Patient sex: M
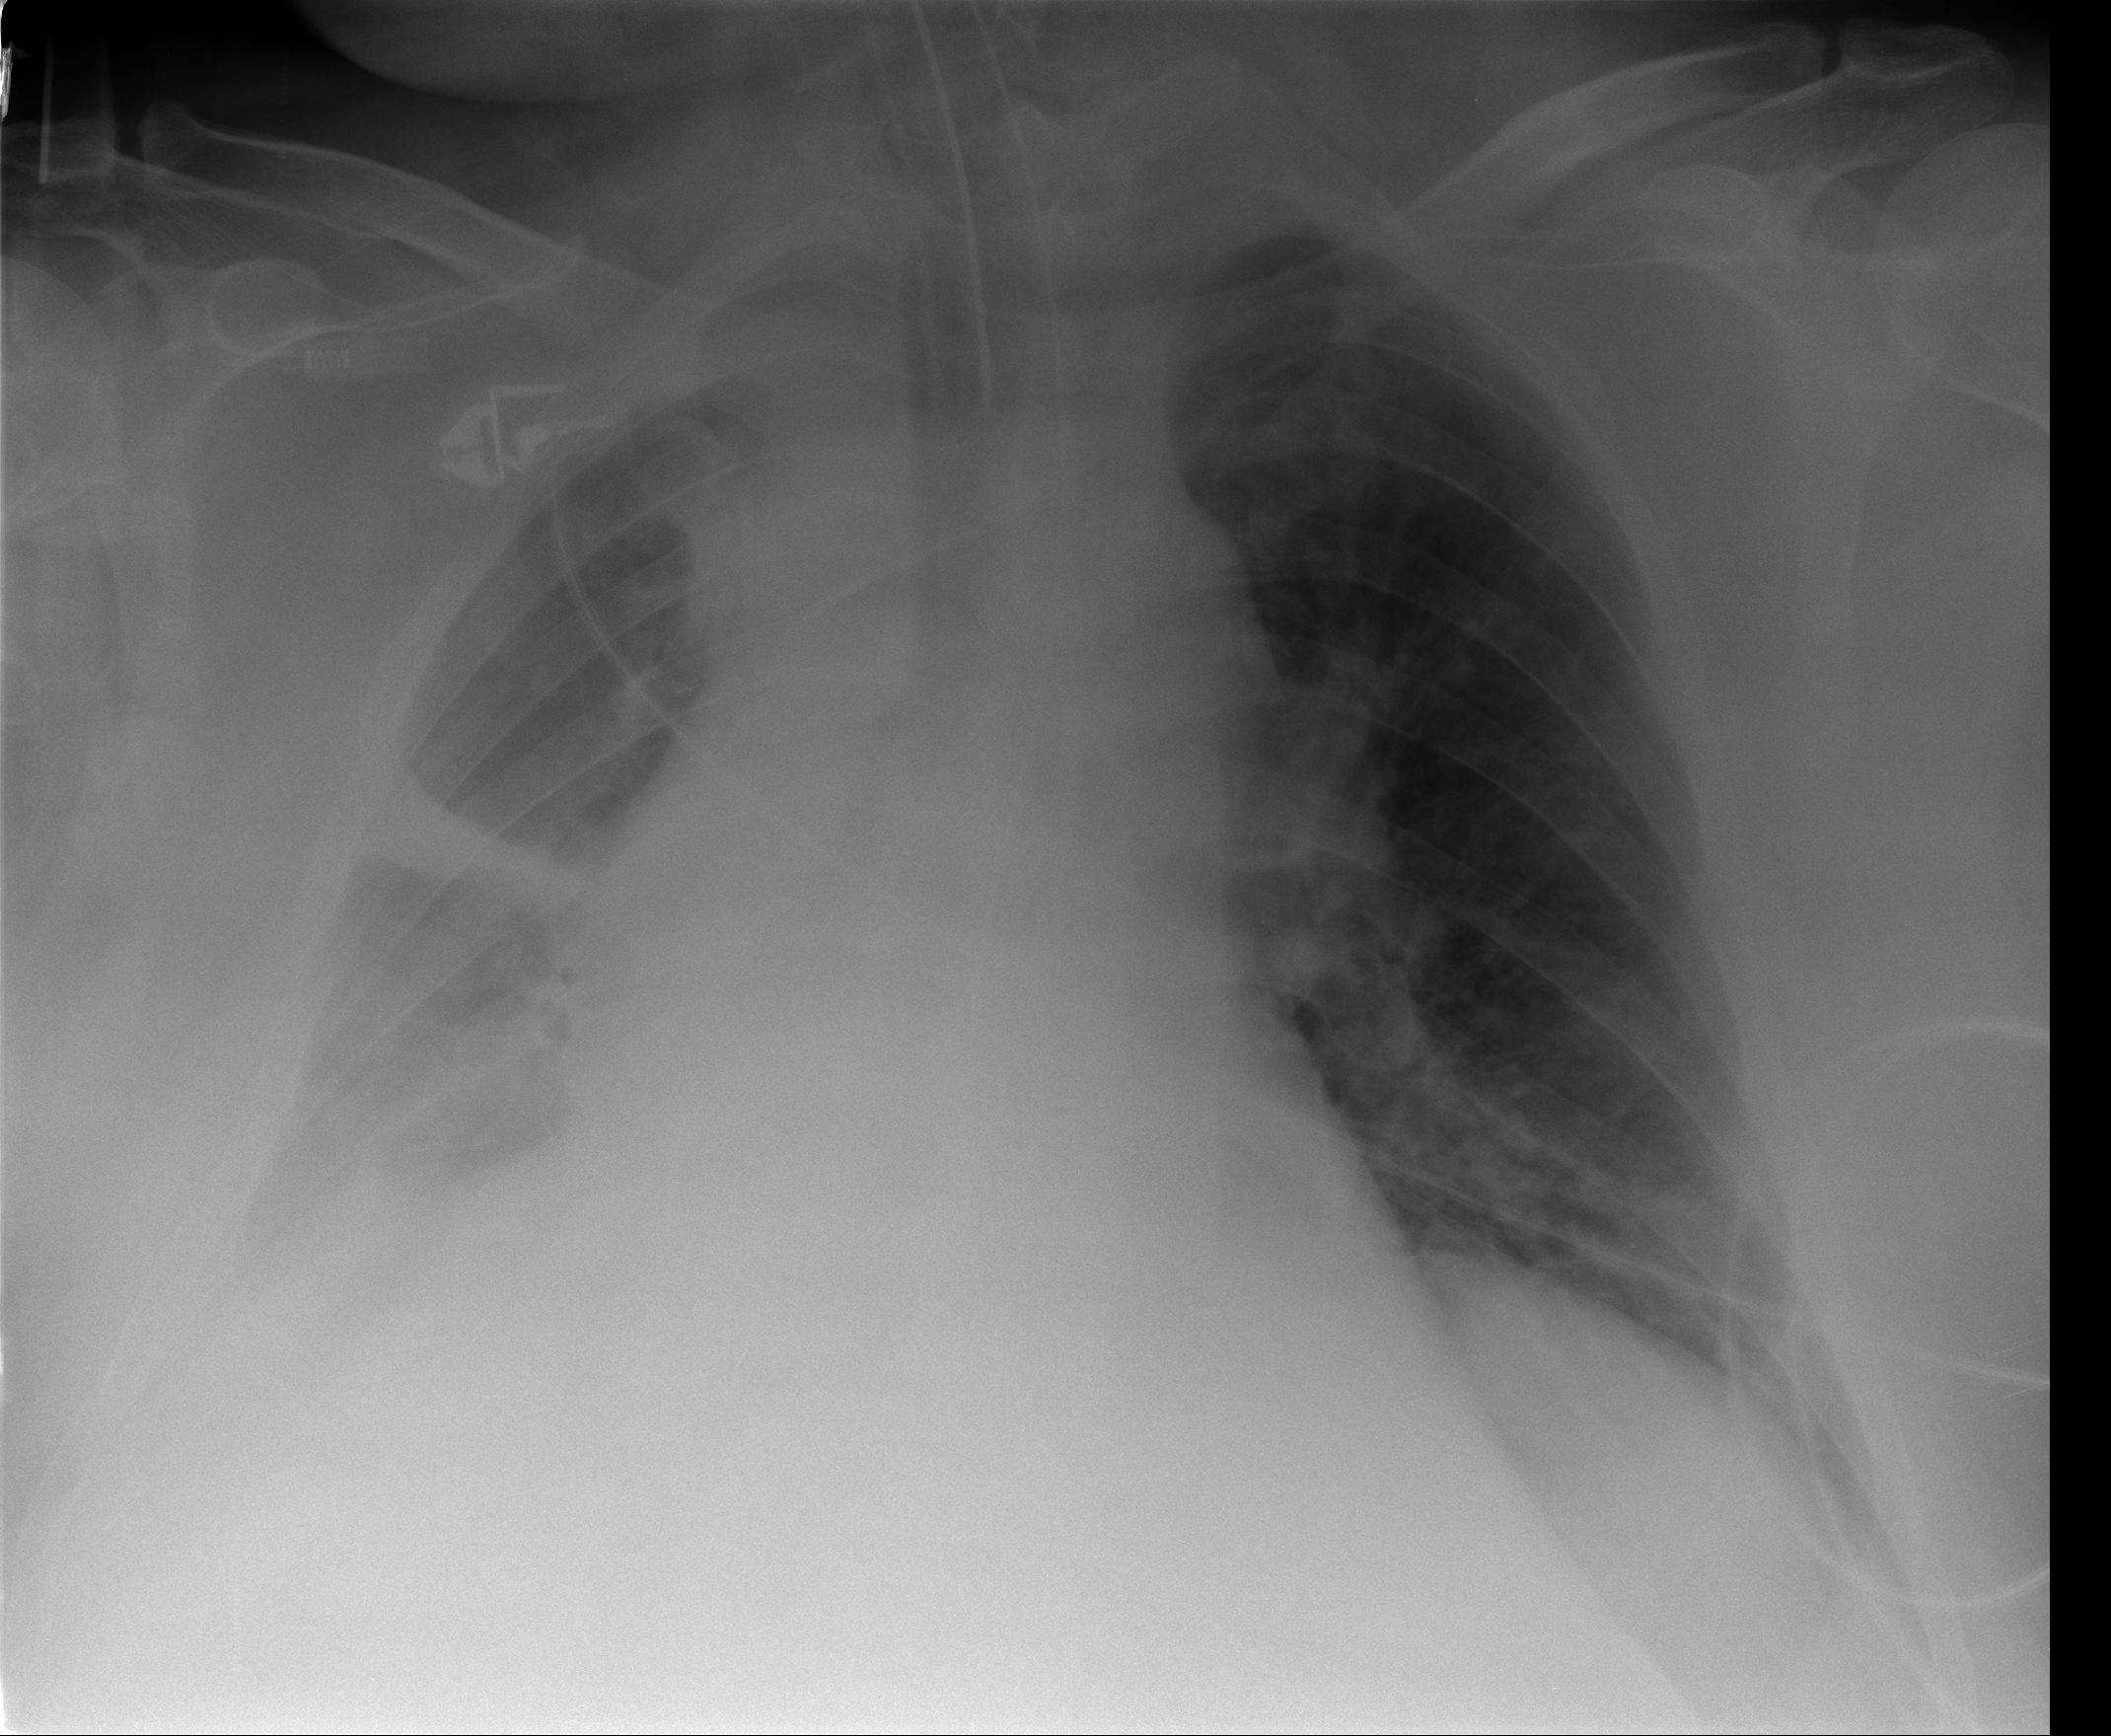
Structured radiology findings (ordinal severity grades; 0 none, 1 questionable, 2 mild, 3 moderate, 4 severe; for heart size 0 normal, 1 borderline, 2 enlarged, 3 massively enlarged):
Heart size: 3
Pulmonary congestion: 2
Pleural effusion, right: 2
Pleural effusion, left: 0
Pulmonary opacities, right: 1
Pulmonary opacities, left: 0
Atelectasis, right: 3
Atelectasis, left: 2